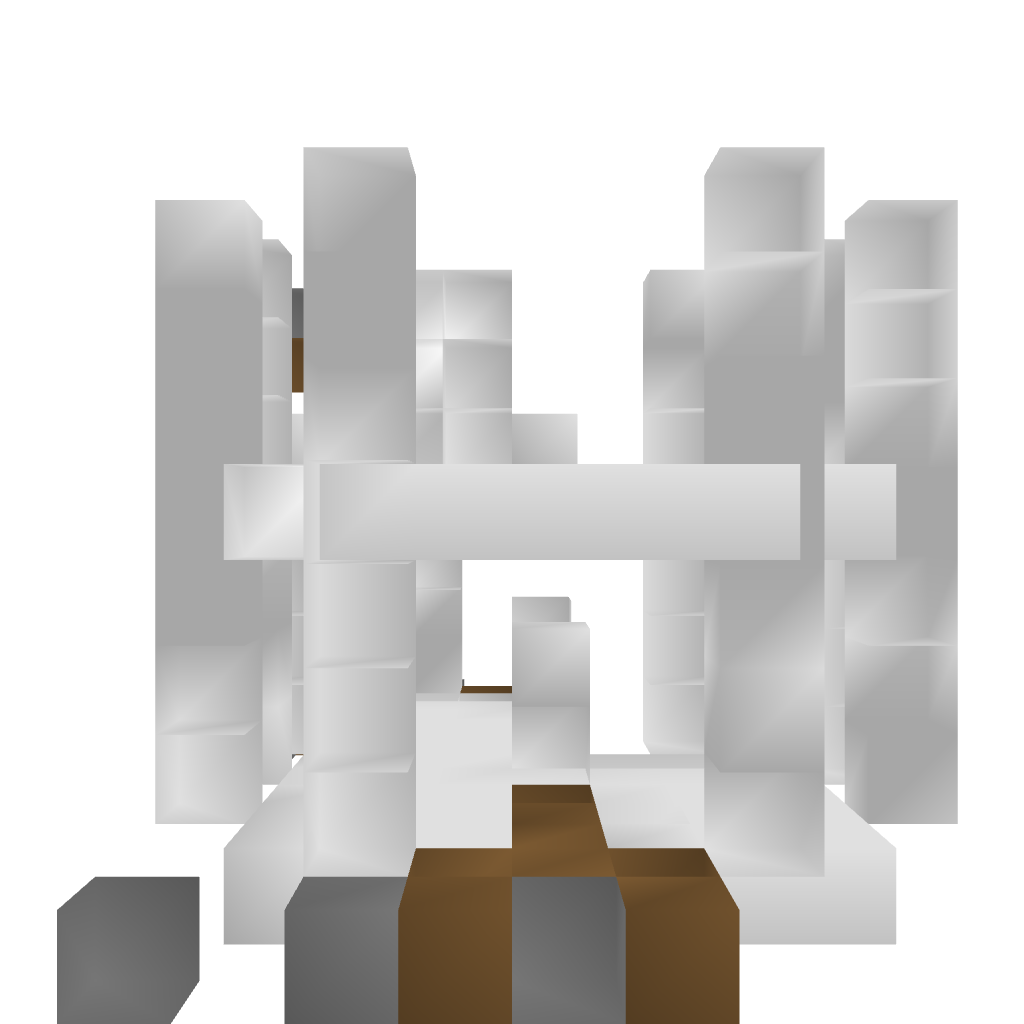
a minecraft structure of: Modern House #1 bad low quality